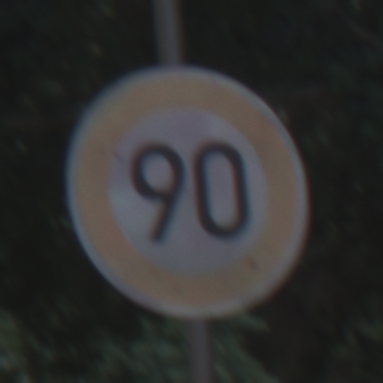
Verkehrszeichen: Geschwindigkeit90
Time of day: MorningAfternoon
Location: Outdoor (Suburban)
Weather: PartlyCloudy
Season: NotSpecified
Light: Natural